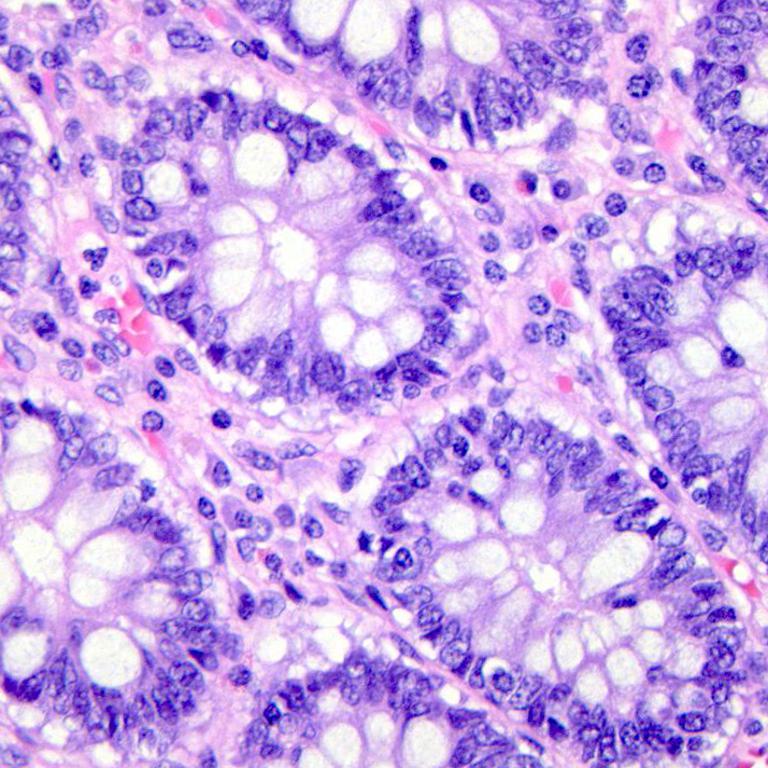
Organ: colon
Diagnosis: benign